Interaction volume radius: 10 \u00c5
Interaction volume height: 10 \u00c5
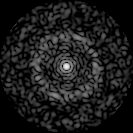
Disorder parameter: 0.8338